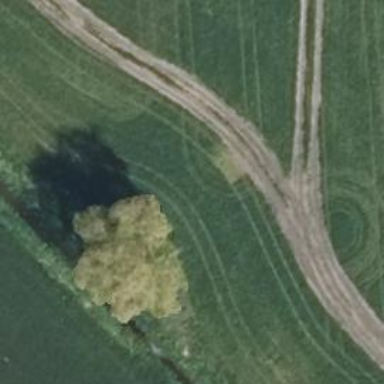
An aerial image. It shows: Landmark tree with broadleaved deciduous leaves.